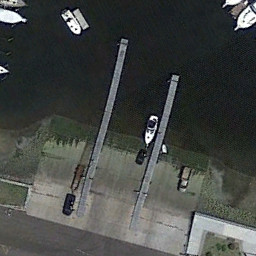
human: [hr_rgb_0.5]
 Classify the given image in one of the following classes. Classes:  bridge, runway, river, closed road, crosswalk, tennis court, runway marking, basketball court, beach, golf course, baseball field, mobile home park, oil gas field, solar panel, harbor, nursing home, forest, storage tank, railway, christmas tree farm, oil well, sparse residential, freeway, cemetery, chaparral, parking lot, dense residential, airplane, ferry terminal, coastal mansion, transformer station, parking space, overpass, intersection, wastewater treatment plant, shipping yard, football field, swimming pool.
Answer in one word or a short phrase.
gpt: ferry terminal